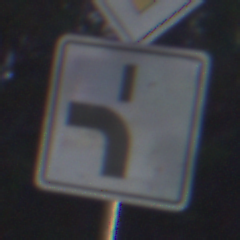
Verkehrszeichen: VerlaufVorfahrtsstrasse5
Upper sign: Vorfahrtsstrasse
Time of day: Night
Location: Outdoor (Suburban)
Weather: PartlyCloudy
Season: NotSpecified
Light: Artificial